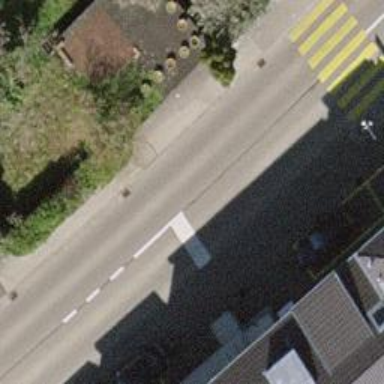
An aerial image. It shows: Road with traffic signals.